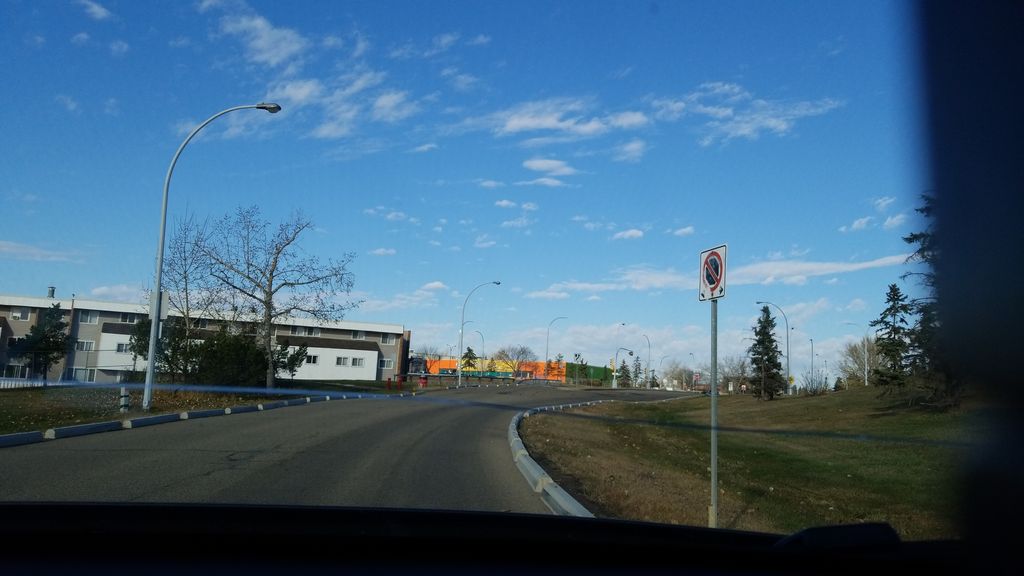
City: edmonton